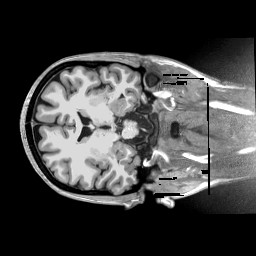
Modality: T1w
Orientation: axial
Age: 32
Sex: female